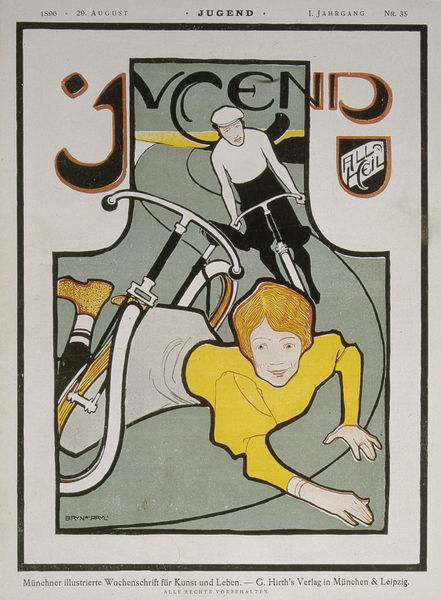
Titel: Titelblatt-Illustration aus "Jugend", 1.Jg., Nr. 35
Künstler: Bruno Paul
Standort: München
Institution: Stadtmuseum
Schlagwörter: berg, hand, mann, weiß, frauen, gelb, menschen, bewegung, braun, frau, frisur, geschwungen, grau, haar, handschuhe, hut, orange, schwarz, straße, zeichnung, weg, ornament, rock, blond, flasche, flaschen, hose, kappe, mütze, arm, arme, bluse, gesicht, kleidung, rahmen, bild, hände, schauen, signatur, haare, kontrast, mittelscheitel, scheitel, umrandung, beine, schnell, füße, schrift, papier, rahmung, umrisse, biegung, zwei, schuhe, jungen, flächen, farbe, grafik, graphik, siebdruck, linien, werbung, rand, rad, hat, white, black, grey, jugendstil, yellow, freizeit, floral, print, socken, stil, fallen, abstrahiert, fotografie, kurven, rothaarig, futurismus, buch, münchen, linie, linear, farbflächen, hinten, jugend, druck, druckgrafik, titel, linoldruck, seite, text, zeitschrift, zeitung, buchstaben, strich, rennen, plakat, mucha, titelblatt, reklame, abzeichen, stiefel, schuh, kunst, vereinfacht, toulouse, fahrrad, titelbild, poster, titelseite, fahren, untertitel, wappen, kurve, diagonal, karte, leben, seiten, graugrün, grüngrau, fall, sturz, unfall, street, postkarte, pullover, nabe, leipzig, lenker, reifen, achter, bike, bremsen, bremsenlos, druch, falling, firma, frauz, gefallen, henry van der velde, hingefallen, jahrgang, kniebund, kurzhaar, kurzhaarfrisur, pluderhosen, pulli, radeln, radfahrer, radrennen, refen, rennlenker, rennrad, ränder, schnürschuh, smile, spaß, speichenlos, texte, verbogen, verfolgen, verlag, wochenblatt, youth